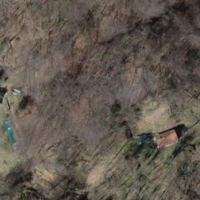
EUNIS habitat code: 41
Species observed at this site:
Stellaria nemorum